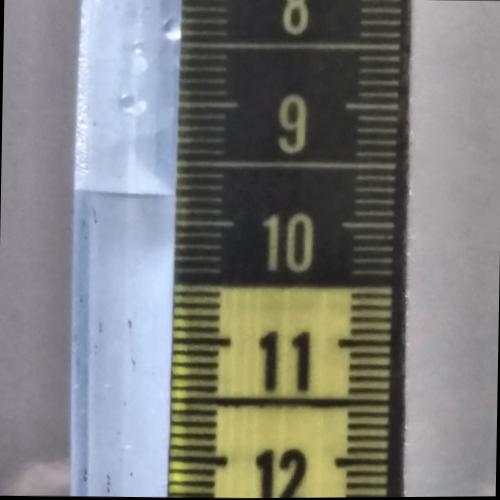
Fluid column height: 9.8 cm